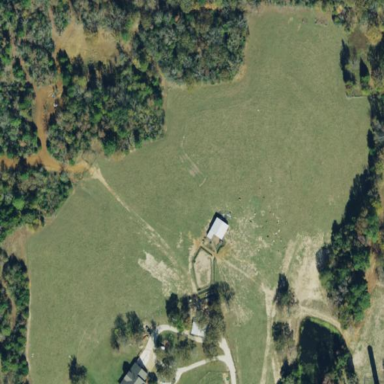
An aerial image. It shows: Pasture covered in meadow.